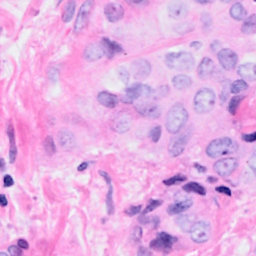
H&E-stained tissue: Breast